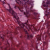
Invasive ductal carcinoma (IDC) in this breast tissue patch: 0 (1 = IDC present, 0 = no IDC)